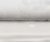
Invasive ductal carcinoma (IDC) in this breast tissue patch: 0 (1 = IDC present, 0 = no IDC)